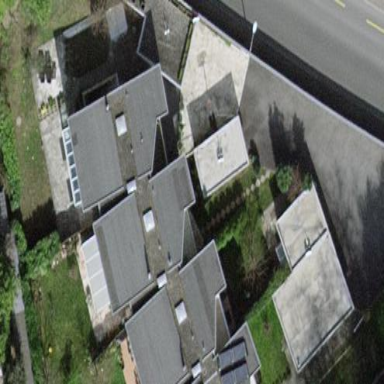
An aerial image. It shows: Garden enclosed by fence.